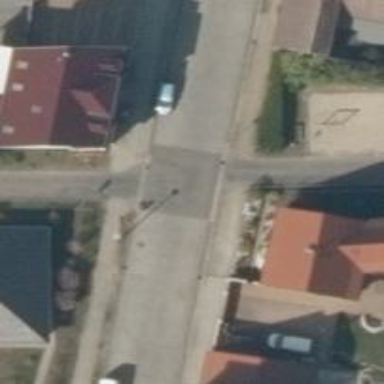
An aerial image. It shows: Smooth asphalt road in residential area.